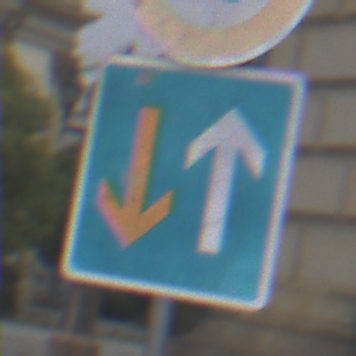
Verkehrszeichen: VorrangVorGegenverkehr
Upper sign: Geschwindigkeit10
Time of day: Midday
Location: Outdoor (Urban)
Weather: Overcast
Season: NotSpecified
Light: Natural